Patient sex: M
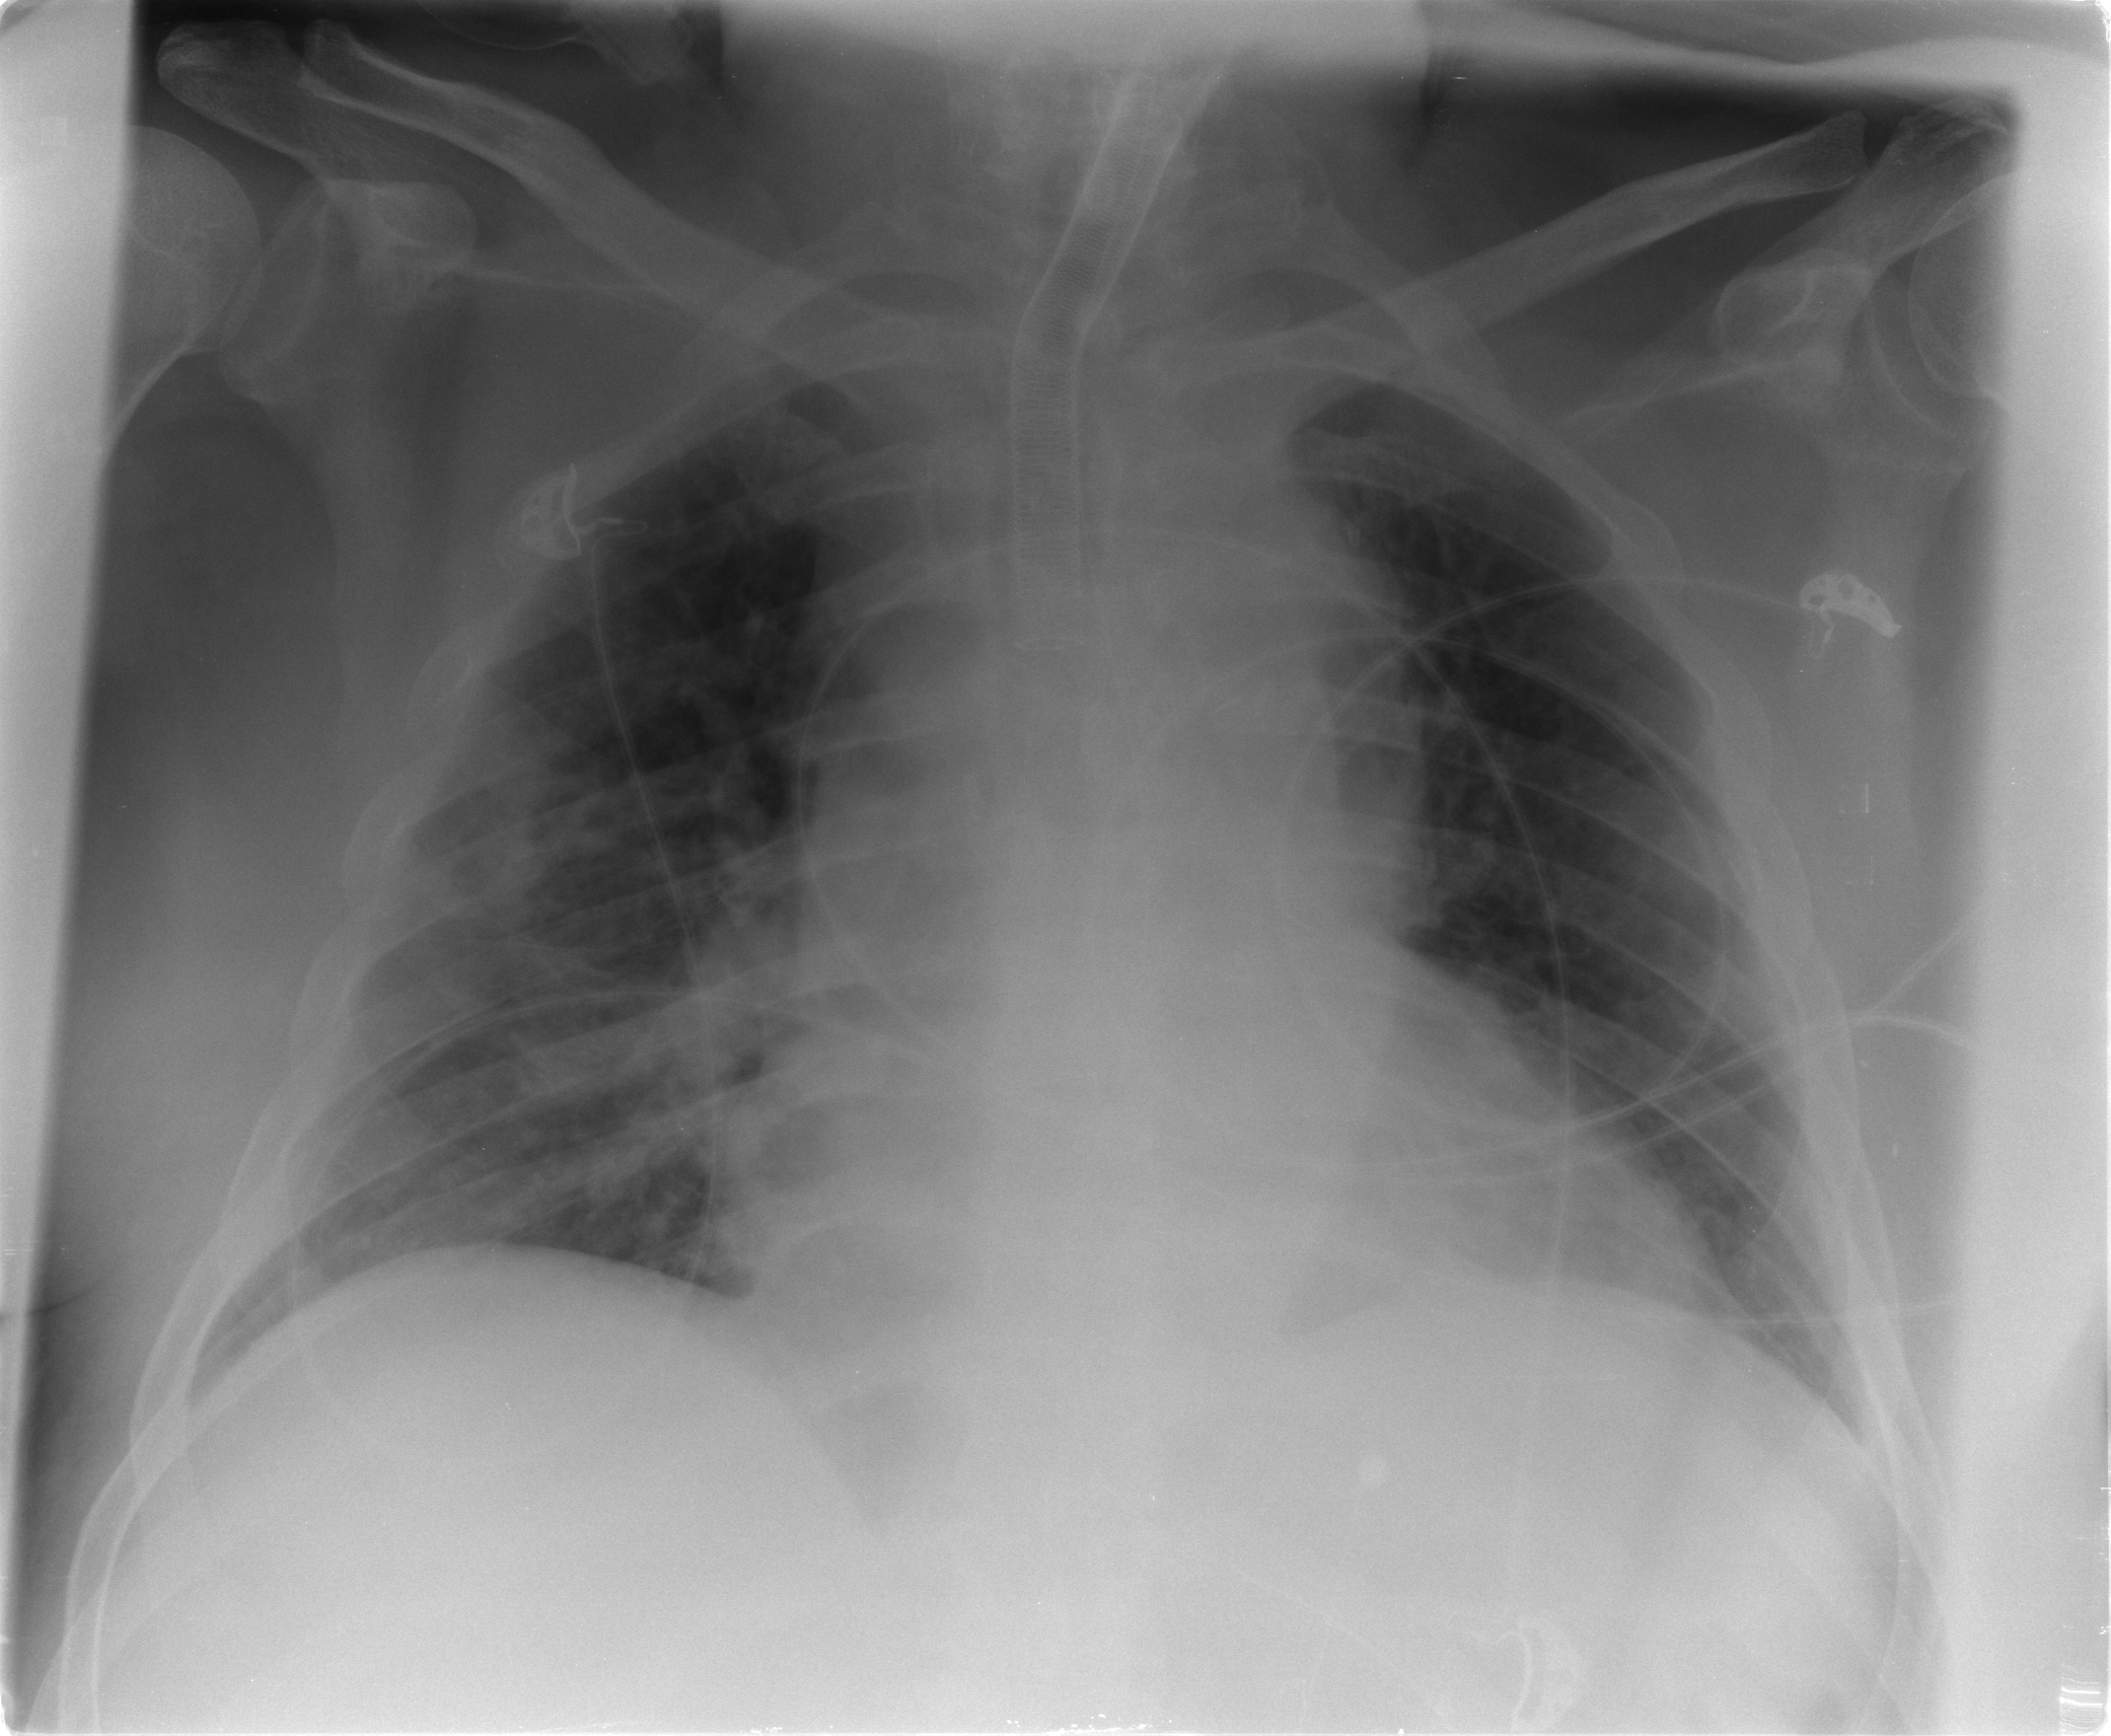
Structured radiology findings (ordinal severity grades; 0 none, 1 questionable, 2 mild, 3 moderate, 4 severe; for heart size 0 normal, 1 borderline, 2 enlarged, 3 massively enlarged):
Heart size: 2
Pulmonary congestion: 0
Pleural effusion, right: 0
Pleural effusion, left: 0
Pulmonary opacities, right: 2
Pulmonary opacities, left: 0
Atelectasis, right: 0
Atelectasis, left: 0